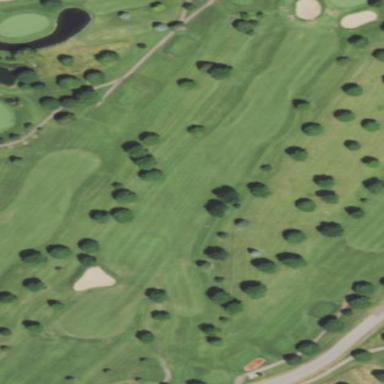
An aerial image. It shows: Area with grass used as rough in golf course.